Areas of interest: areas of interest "Shopping Mall"
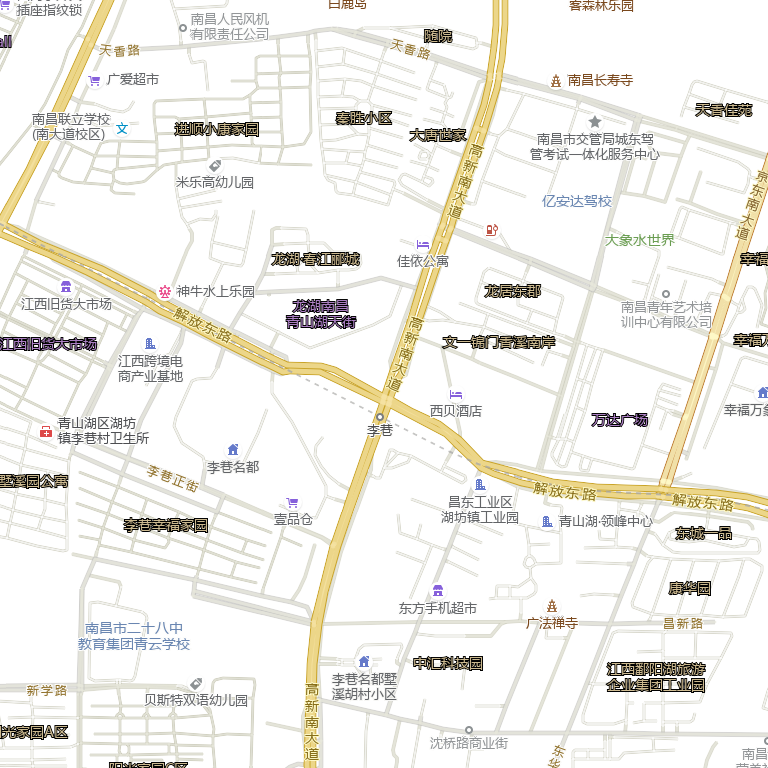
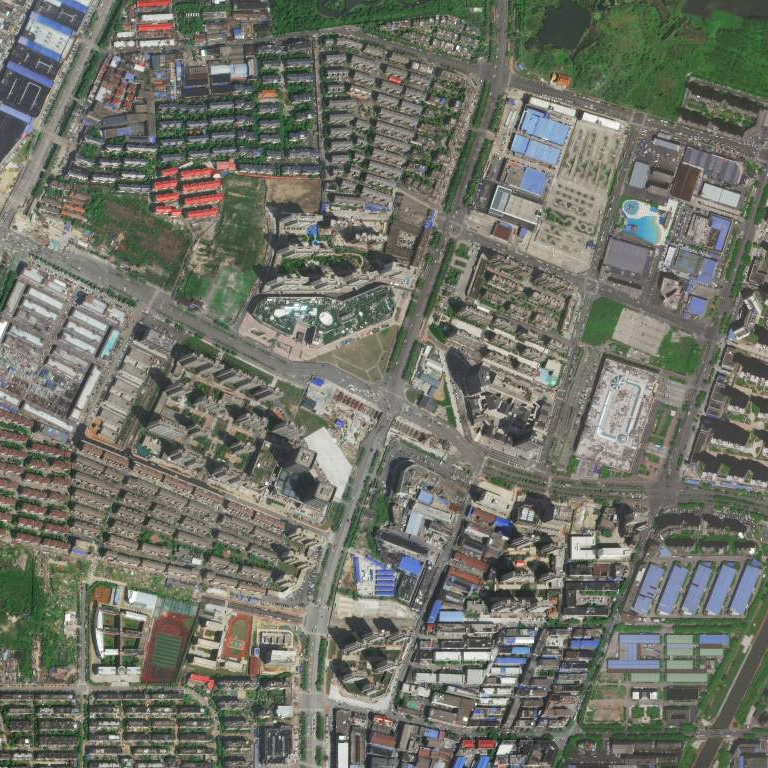